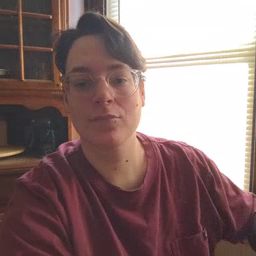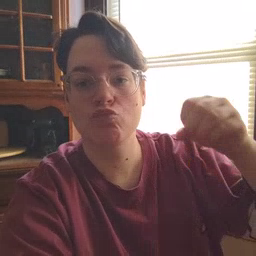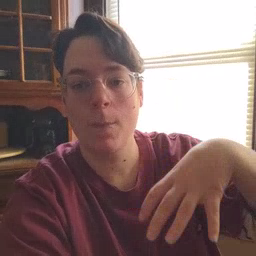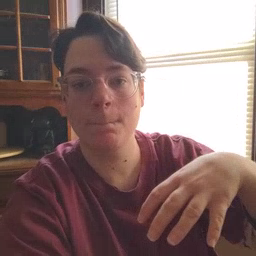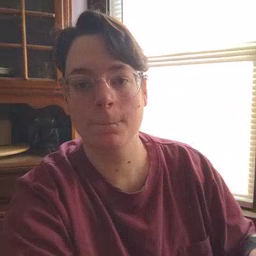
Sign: drop